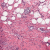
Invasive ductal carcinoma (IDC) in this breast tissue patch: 0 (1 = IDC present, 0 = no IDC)